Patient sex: M
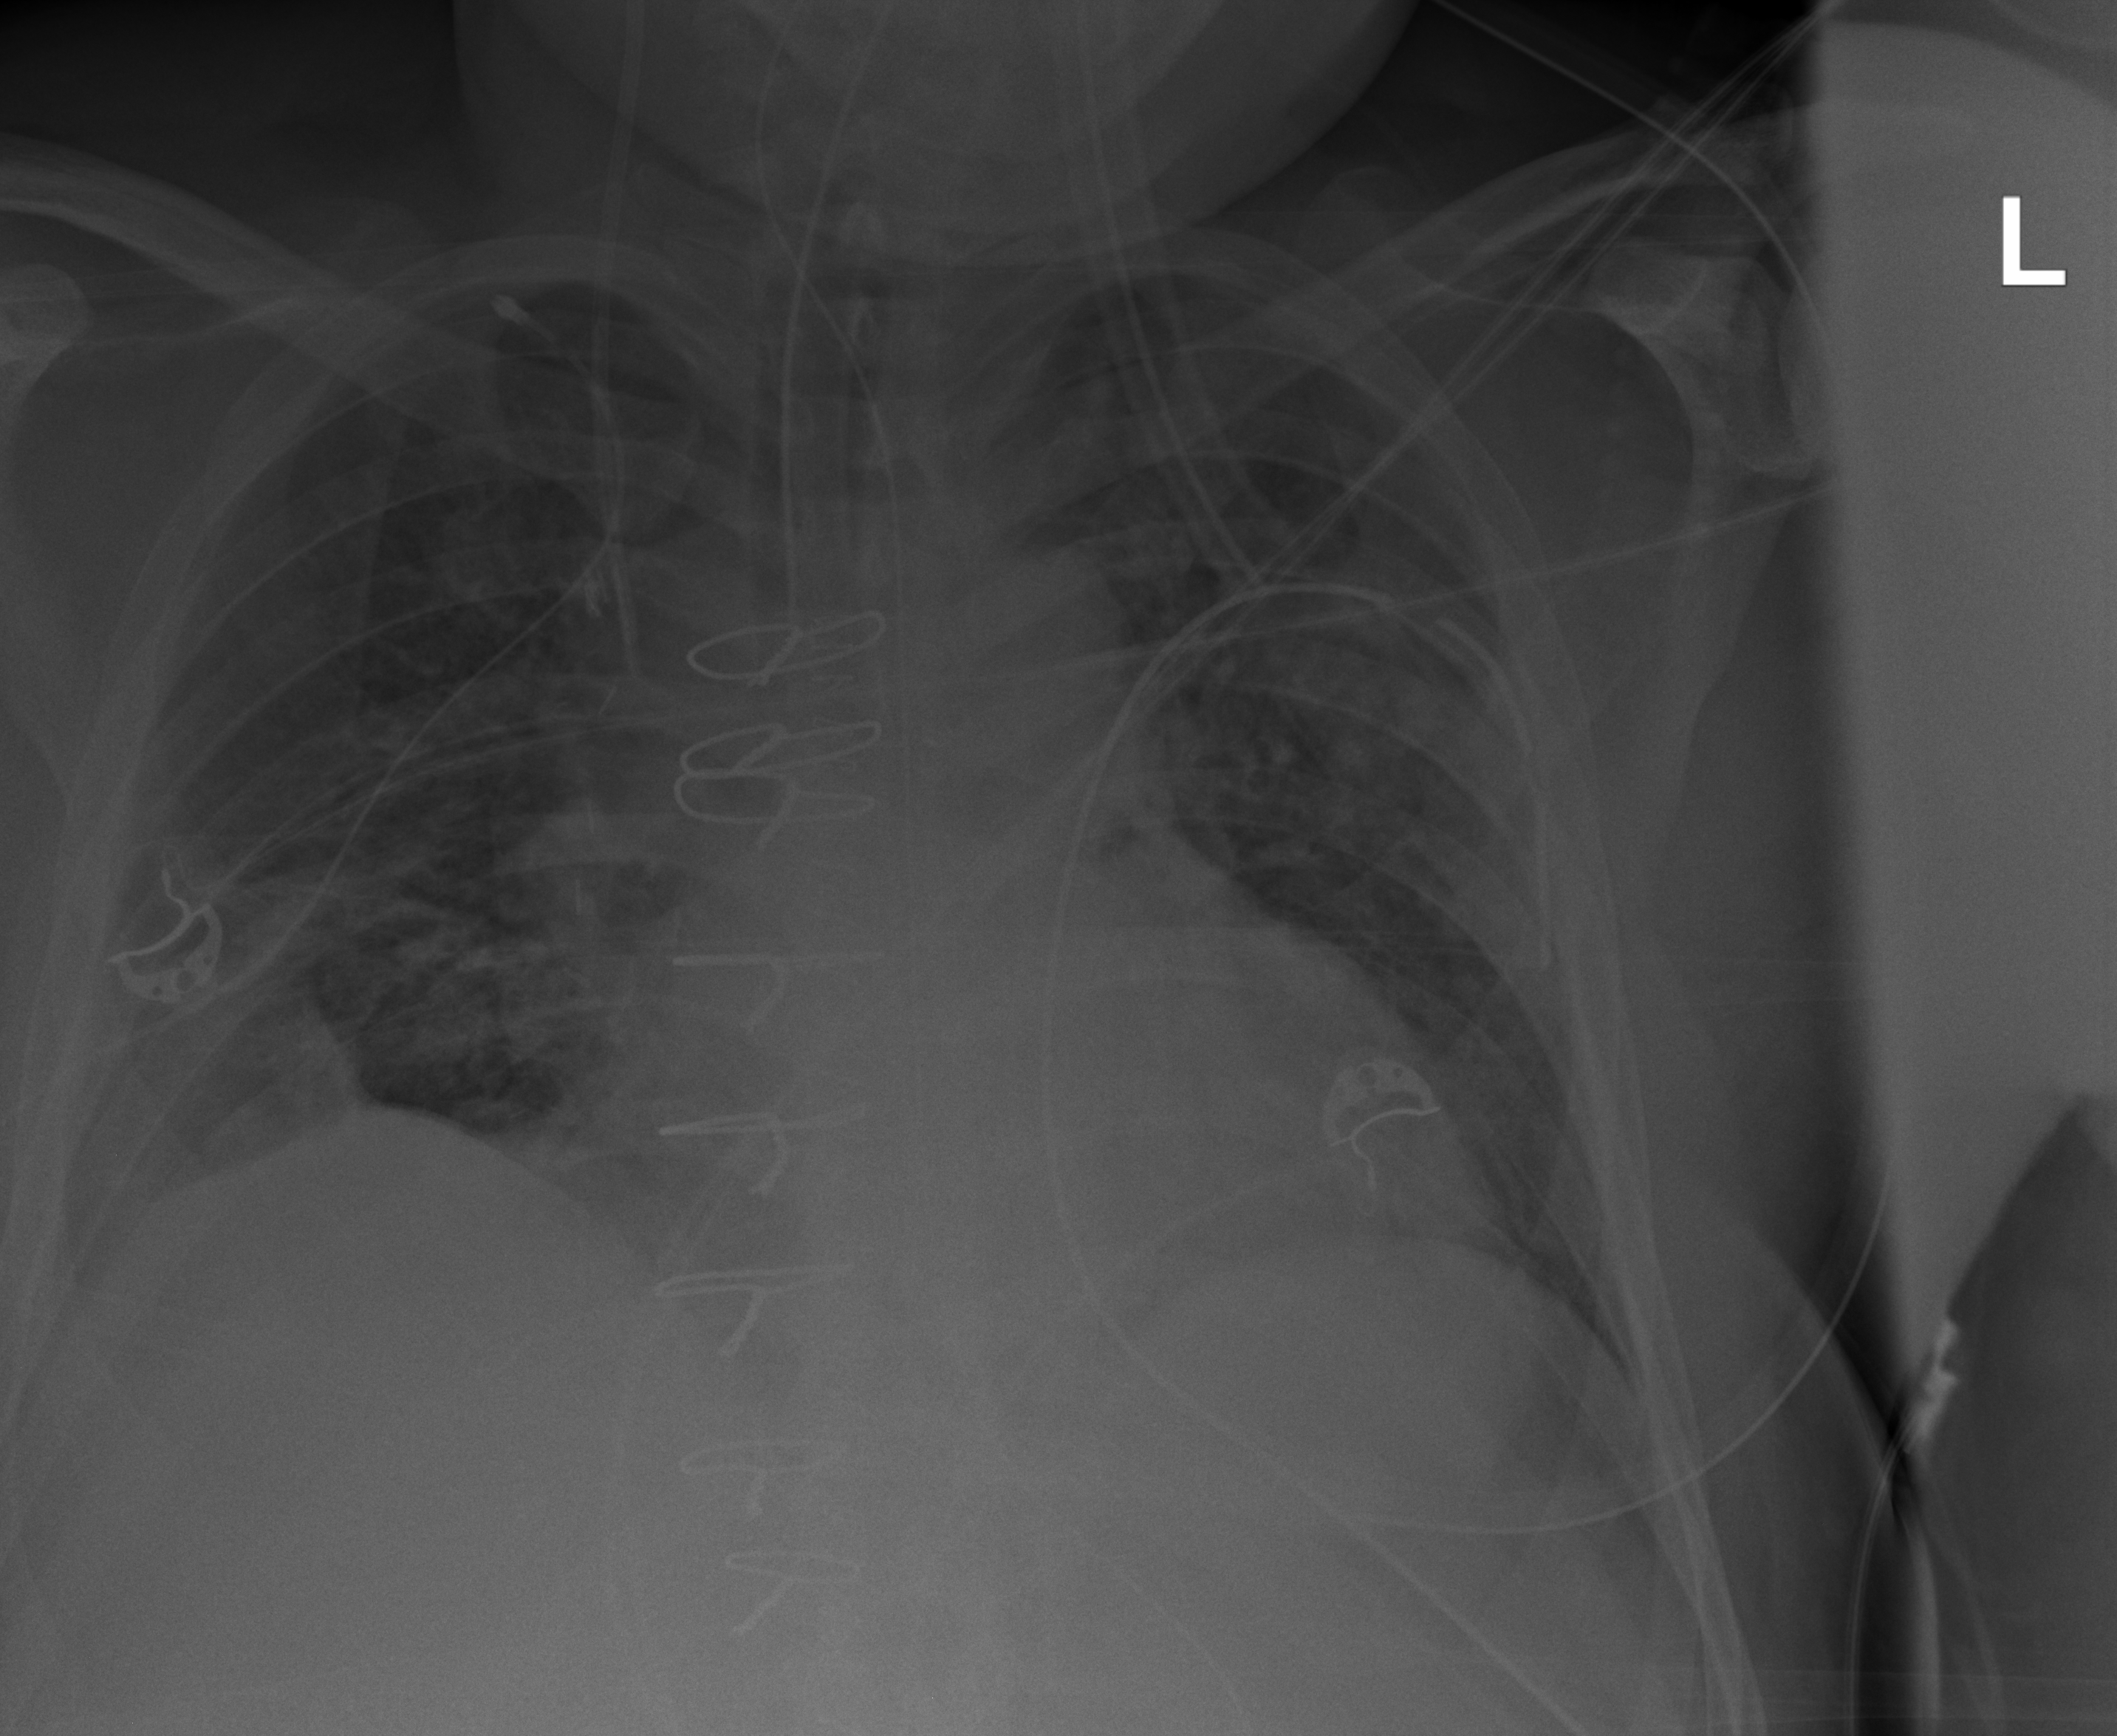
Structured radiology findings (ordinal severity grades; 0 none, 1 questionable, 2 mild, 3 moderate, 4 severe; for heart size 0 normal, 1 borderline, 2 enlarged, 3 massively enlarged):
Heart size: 2
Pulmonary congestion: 2
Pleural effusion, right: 2
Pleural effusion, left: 0
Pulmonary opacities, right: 2
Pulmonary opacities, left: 2
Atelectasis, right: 2
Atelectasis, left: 2